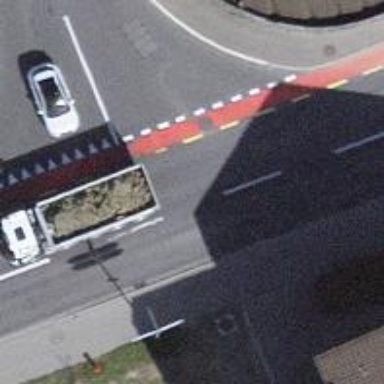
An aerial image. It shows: Primary highway with asphalt surface. There are sidewalks on both sides and separate cycle track.